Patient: sex M, age 66
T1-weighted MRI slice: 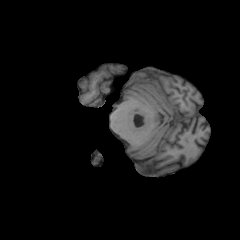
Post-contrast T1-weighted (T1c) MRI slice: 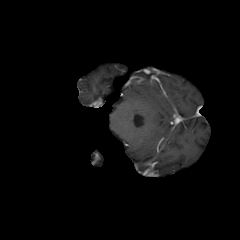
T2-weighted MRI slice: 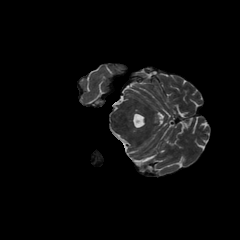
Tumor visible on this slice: no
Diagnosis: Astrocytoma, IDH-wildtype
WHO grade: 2